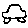
Label: car